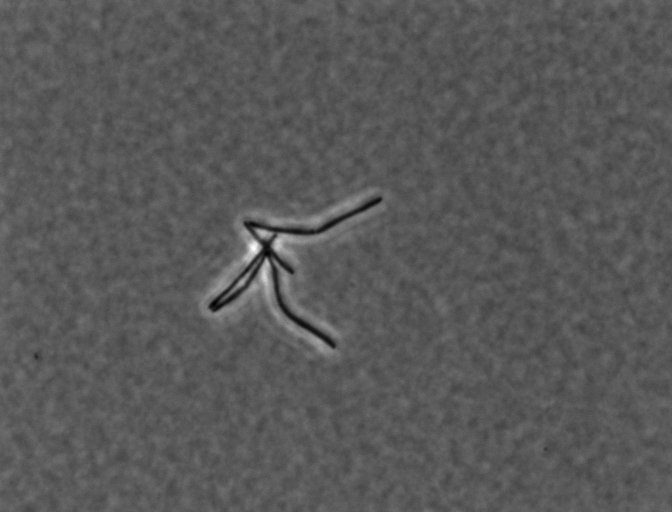
Bacillus subtilis